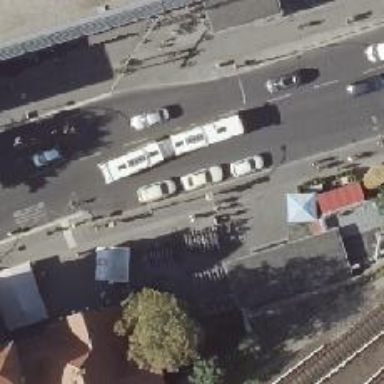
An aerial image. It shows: Taxi stand.